Question: hi how can i transparent Label over another label in C# ?
like this
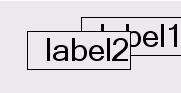
Answer: "transparent" controls don't work well in Winform, if you need to do this short of thing, you should be using WPF, or be willing to face of pain.
But do you need to use label controls rather then drawing both bits of text in a single custom control?